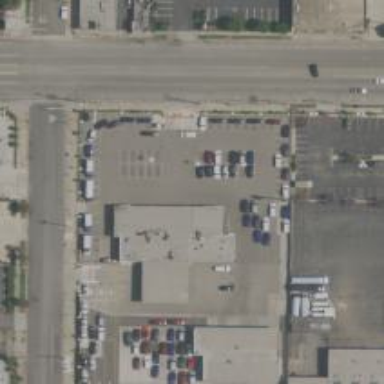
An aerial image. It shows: Car rental facility.